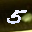
Label: 5